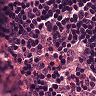
Metastatic tissue present: no